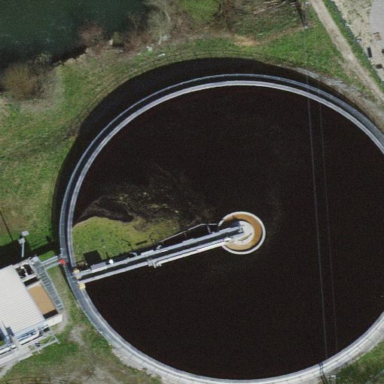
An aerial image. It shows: Basin used for wastewater.